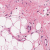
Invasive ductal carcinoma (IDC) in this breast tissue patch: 0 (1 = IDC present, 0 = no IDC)